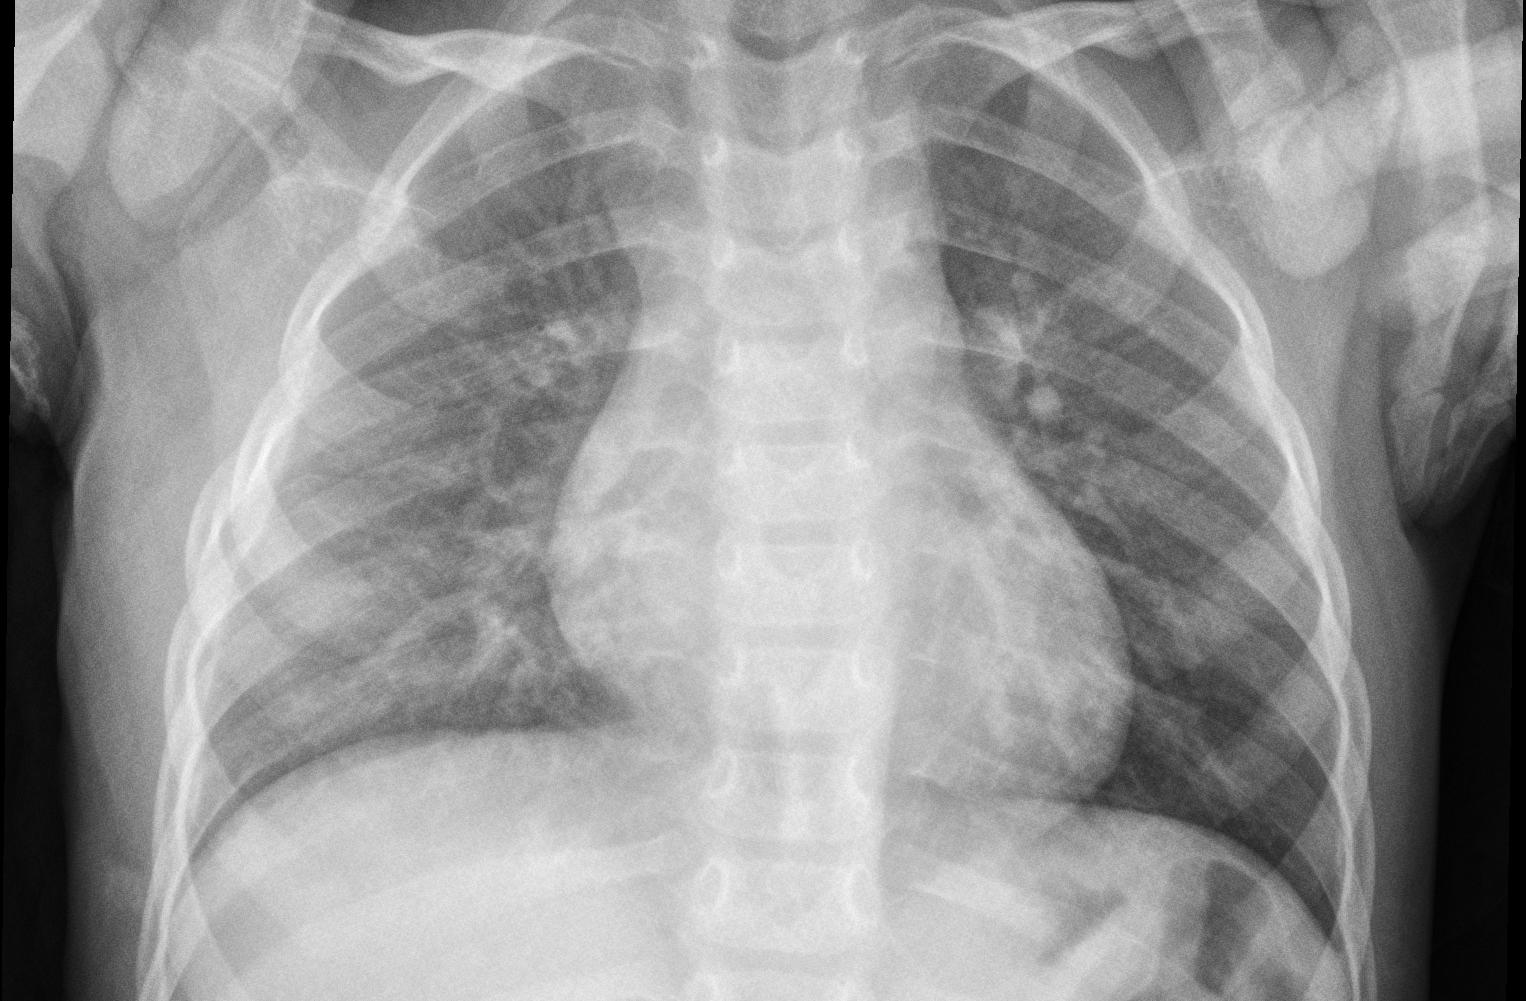
Diagnosis: PNEUMONIA